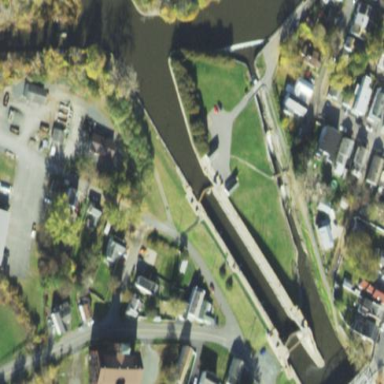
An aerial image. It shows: Public park by lock 2 on the Erie Canal. The park is hub for the Canal Festival and Tug Boat Roundup Festival. It is closed from dusk till dawn.